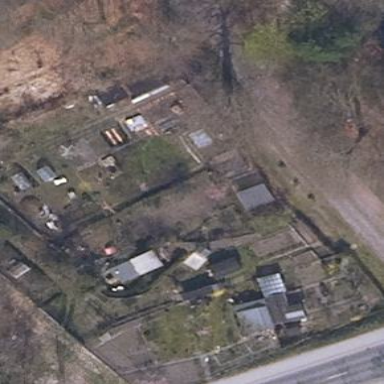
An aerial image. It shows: Allotments area.